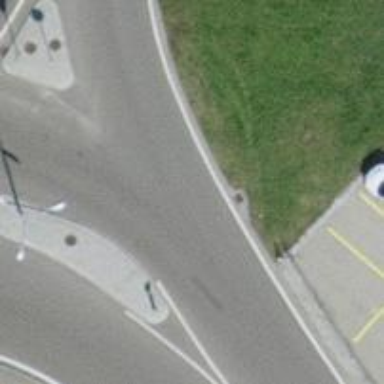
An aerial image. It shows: Primary link road with asphalt surface.